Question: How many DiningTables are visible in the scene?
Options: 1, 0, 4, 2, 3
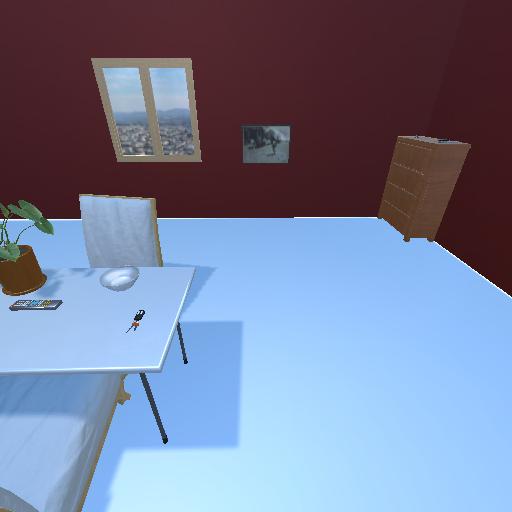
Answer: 1